Question: I have created this View with Navicat but the sums are wrong.

'''
SELECT
planeamento_conf.id_Plano AS id_Plano,
planeamento_conf.plan_ConfEnc AS plan_ConfEnc,
planeamento_conf.plan_Modelo AS plan_Modelo,
planeamento_conf.plan_Total_Pecas AS plan_Total_Pecas,
planeamento_conf.plan_Min_Peca AS plan_Min_Peca,
planeamento_conf.plan_Confecao AS plan_Confecao,
planeamento_conf.plan_Cap_Prod AS plan_Cap_Prod,
planeamento_conf.plan_Horas_Dia AS plan_Horas_Dia,
planeamento_conf.plan_Fatura AS plan_Fatura,
confeccoes.Confeccao AS Confeccao,
Sum(saidas_conf.Pecas_entregues) AS TotalSaidas,
Sum(entradas_pa.Pecas_entregues) AS TotalEntradas
FROM
((planeamento_conf
JOIN confeccoes ON ((planeamento_conf.plan_Confecao = confeccoes.ID_Confeccao))
JOIN saidas_conf ON ((planeamento_conf.id_Plano = saidas_conf.Plano))
JOIN entradas_pa ON ((planeamento_conf.id_Plano = entradas_pa.Plano)))
GROUP BY
planeamento_conf.id_Plano
'''
the fields I want to sum are saidas_conf.Pecas_entregues and entradas_pa.Pecas_entregues
I have this id_Plano common to the 3 tables
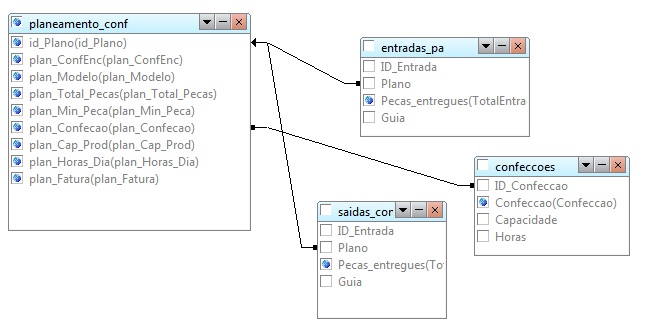
Answer: Think you will have to do the SUMs in a couple of sub queries:-
'''
SELECT
planeamento_conf.id_Plano AS id_Plano,
planeamento_conf.plan_ConfEnc AS plan_ConfEnc,
planeamento_conf.plan_Modelo AS plan_Modelo,
planeamento_conf.plan_Total_Pecas AS plan_Total_Pecas,
planeamento_conf.plan_Min_Peca AS plan_Min_Peca,
planeamento_conf.plan_Confecao AS plan_Confecao,
planeamento_conf.plan_Cap_Prod AS plan_Cap_Prod,
planeamento_conf.plan_Horas_Dia AS plan_Horas_Dia,
planeamento_conf.plan_Fatura AS plan_Fatura,
confeccoes.Confeccao AS Confeccao,
sub_saidas_conf.TotalSaidas,
sub_entradas_pa.TotalEntradas
FROM
planeamento_conf
JOIN confeccoes ON ((planeamento_conf.plan_Confecao = confeccoes.ID_Confeccao))
JOIN (SELECT Plano, SUM(Pecas_entregues) AS TotalSaidas FROM saidas_conf GROUP BY Plano) AS sub_saidas_conf ON ((planeamento_conf.id_Plano = sub_saidas_conf.Plano))
JOIN (SELECT Plano, SUM(Pecas_entregues) AS TotalEntradas FROM entradas_pa GROUP BY Plano) AS sub_entradas_pa ON ((planeamento_conf.id_Plano = sub_entradas_pa.Plano))
GROUP BY
planeamento_conf.id_Plano
'''
The outer GROUP BY may now not be required (depends if there are duplicates on confeccoes, which you need to eliminate - in which case DISTINCT might be a better choice).